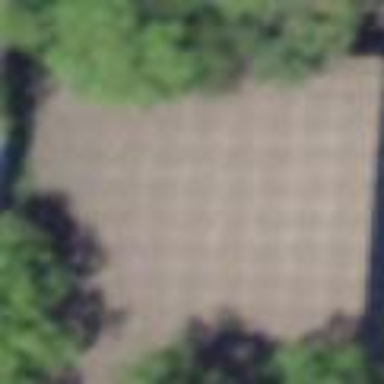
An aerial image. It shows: Shed building.